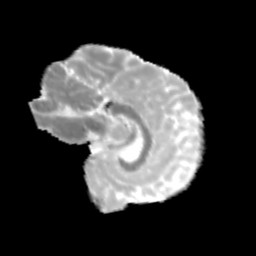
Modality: MD
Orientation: sagittal
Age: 14
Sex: female
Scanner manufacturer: siemens
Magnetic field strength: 3 T
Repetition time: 3.8 s
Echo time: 0.07 s